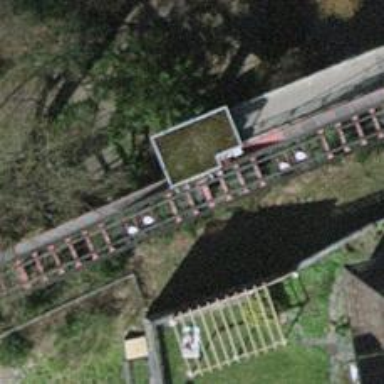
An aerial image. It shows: Funicular station serving as halt for public transport.